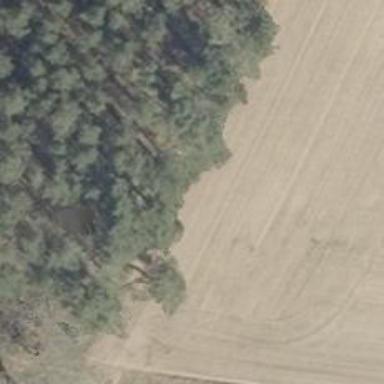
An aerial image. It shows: Hunting stand.